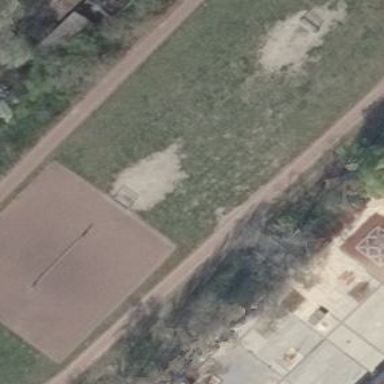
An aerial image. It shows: Clay volleyball pitch for leisure land.